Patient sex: F
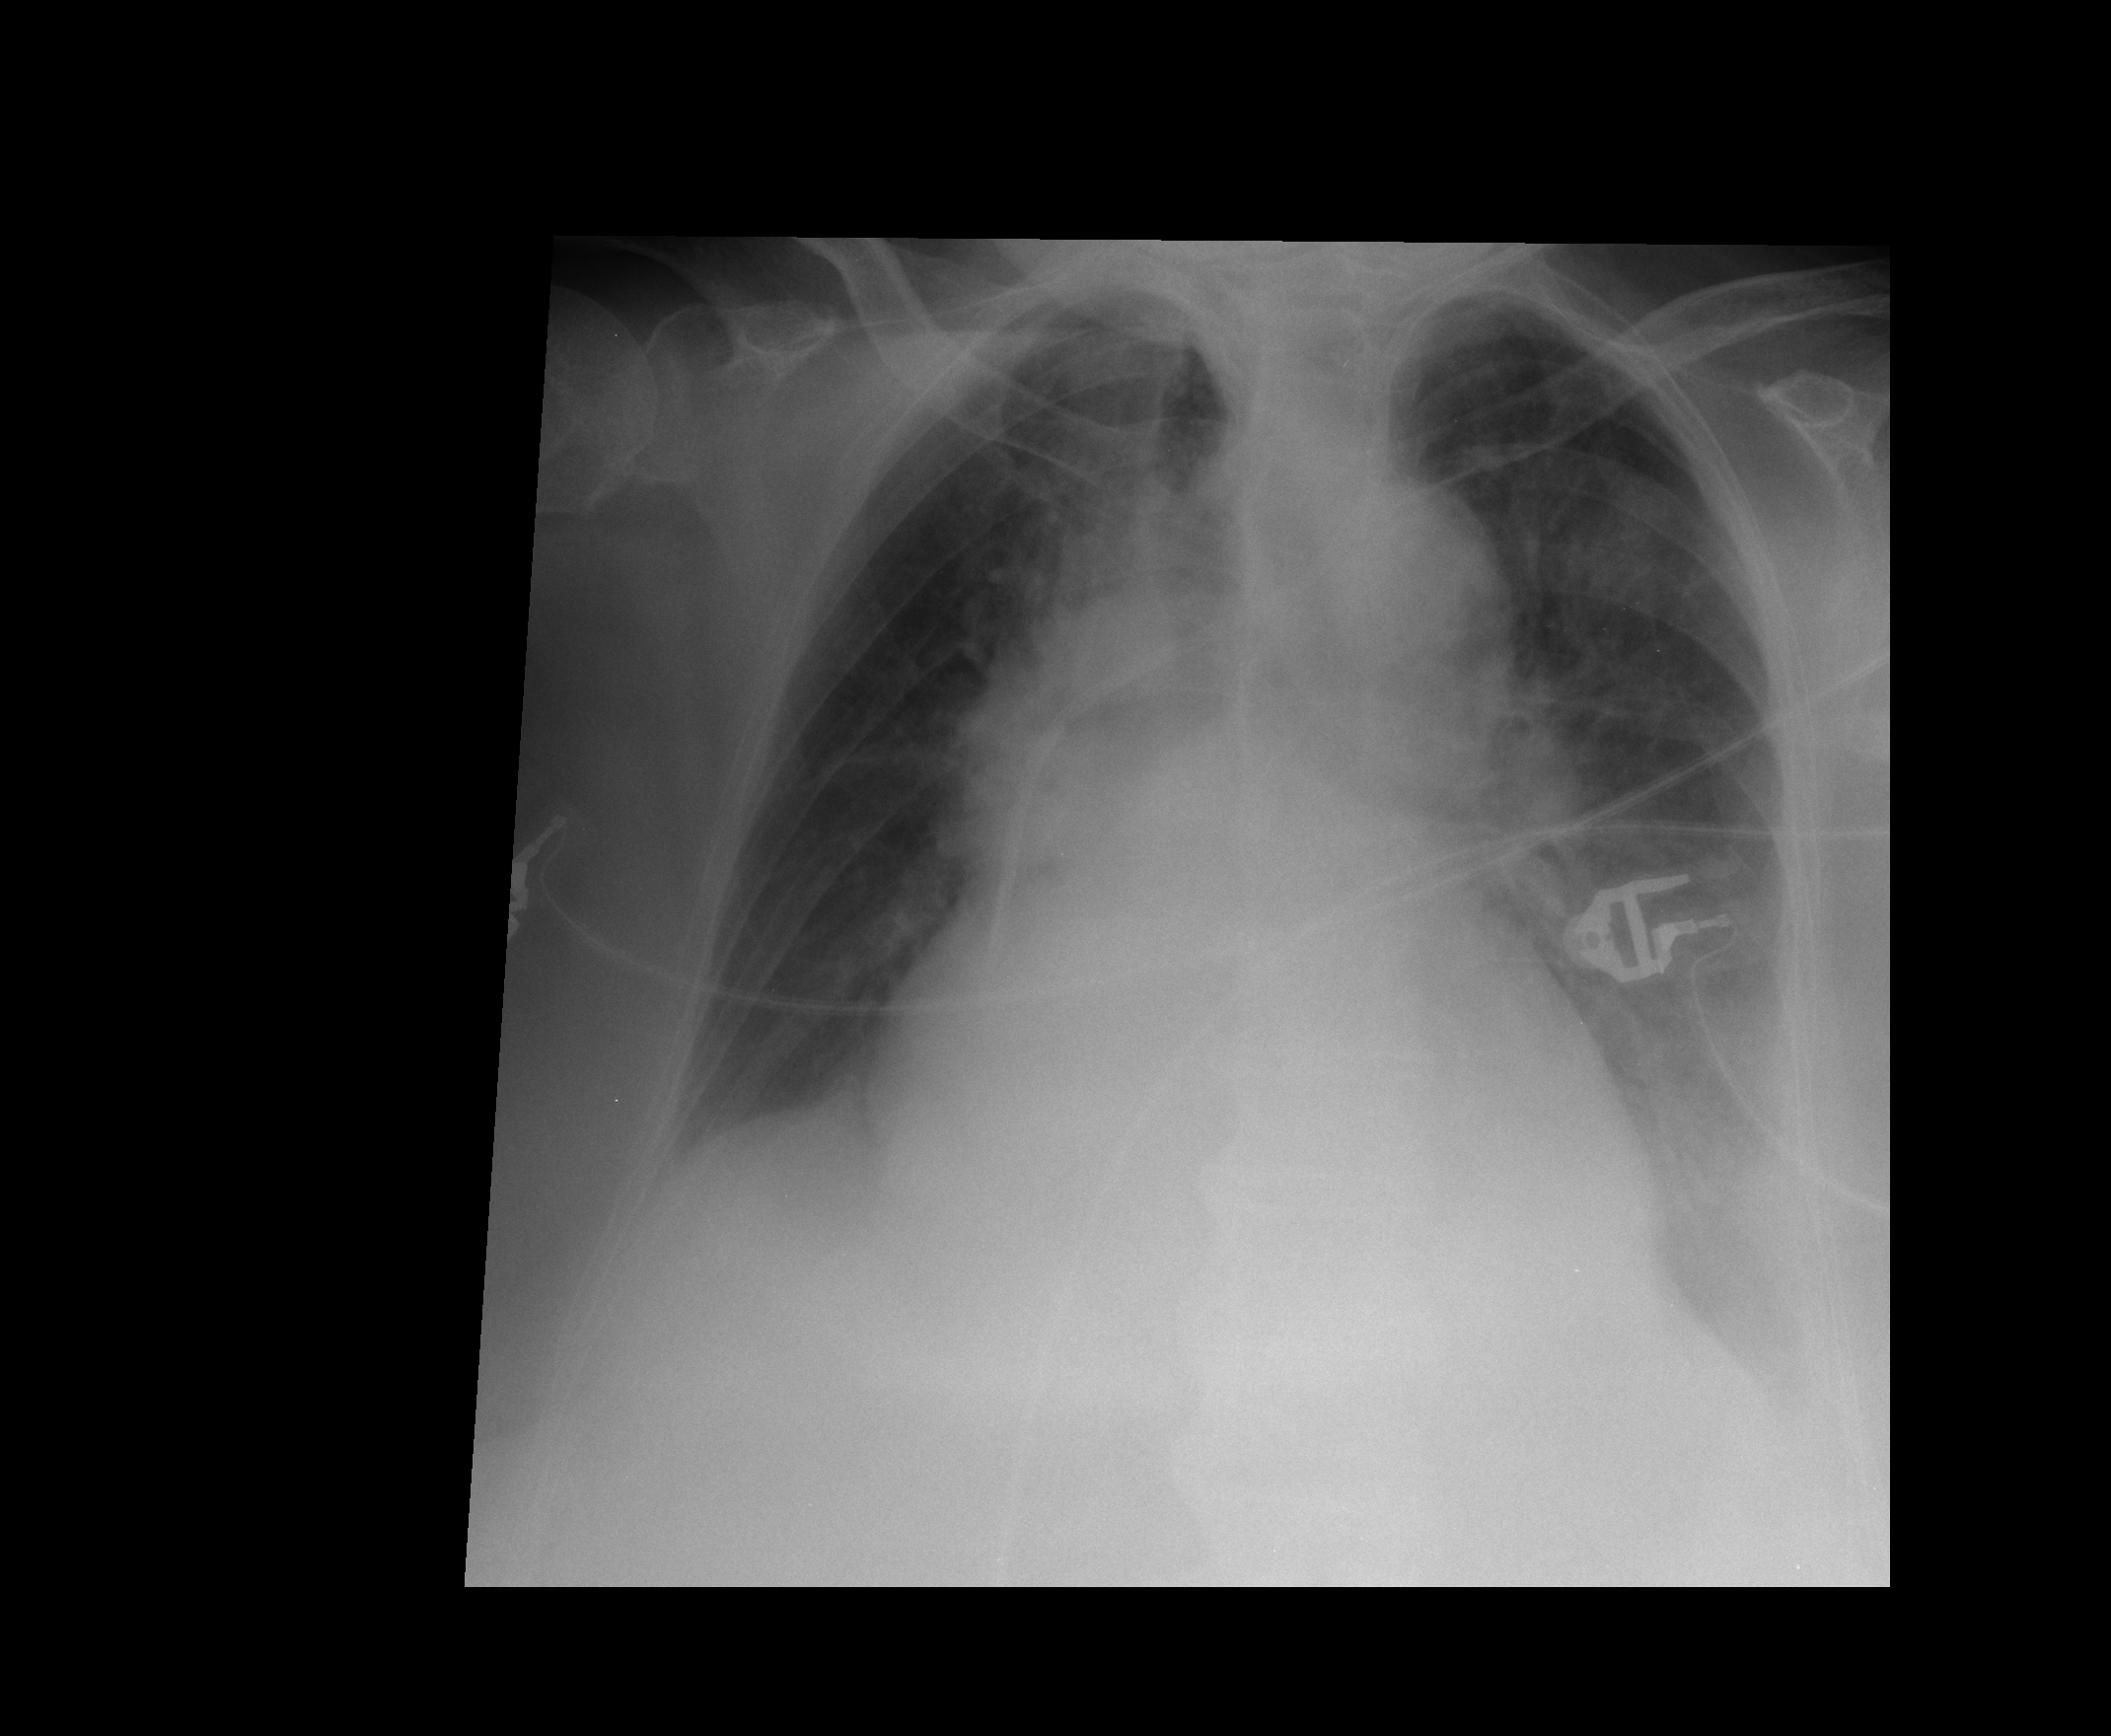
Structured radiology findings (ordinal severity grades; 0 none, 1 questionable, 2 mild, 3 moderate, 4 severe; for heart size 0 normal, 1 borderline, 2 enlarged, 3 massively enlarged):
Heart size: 2
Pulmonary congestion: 2
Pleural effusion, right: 1
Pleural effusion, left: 2
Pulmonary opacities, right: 0
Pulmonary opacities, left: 1
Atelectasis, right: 3
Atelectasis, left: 3